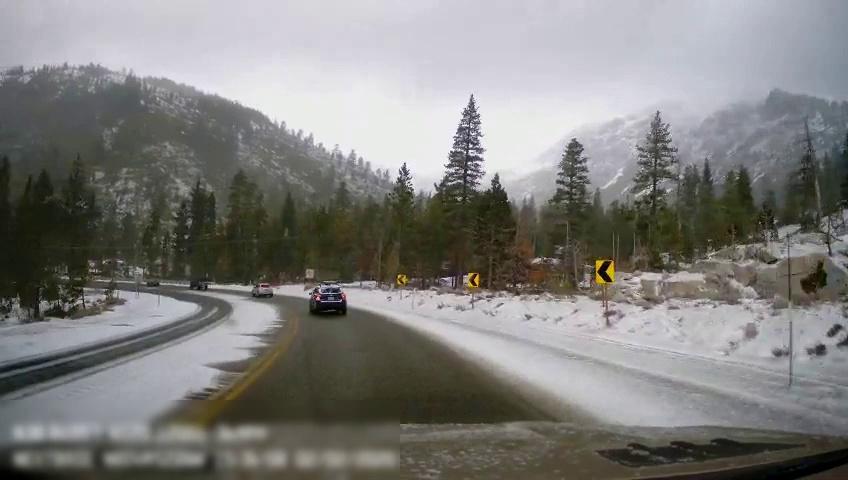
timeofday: Day
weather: Snowy
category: Drivable Space
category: Vehicles | Car
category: Vehicles | Truck
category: Vehicles | SUV
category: Vehicles | SUV
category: Lanes | Current Lane
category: Lanes | Current Lane
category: Traffic | Signs
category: Traffic | Signs
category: Traffic | Signs